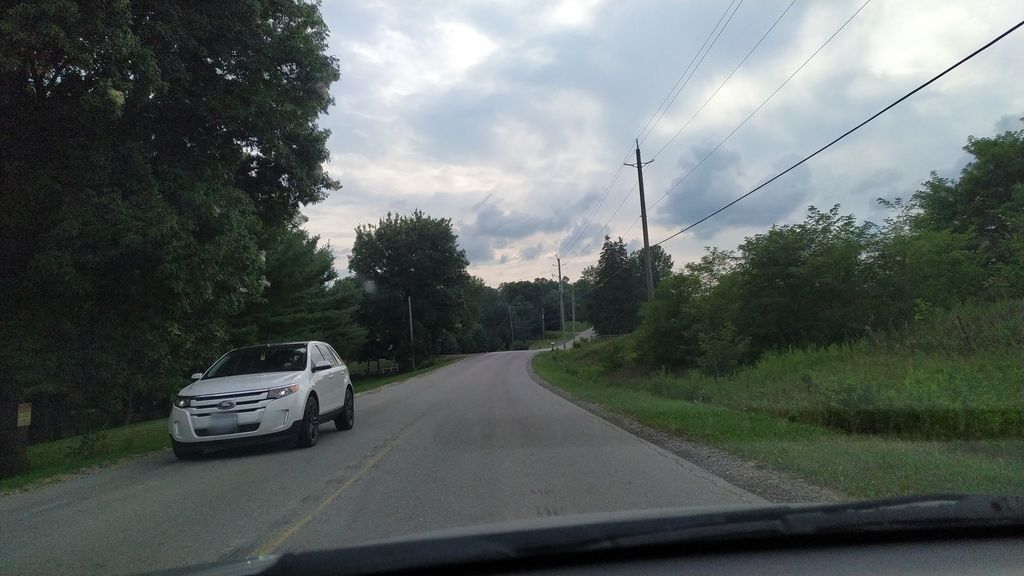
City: kitchener-waterloo